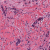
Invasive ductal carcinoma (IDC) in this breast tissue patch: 1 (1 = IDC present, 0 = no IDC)